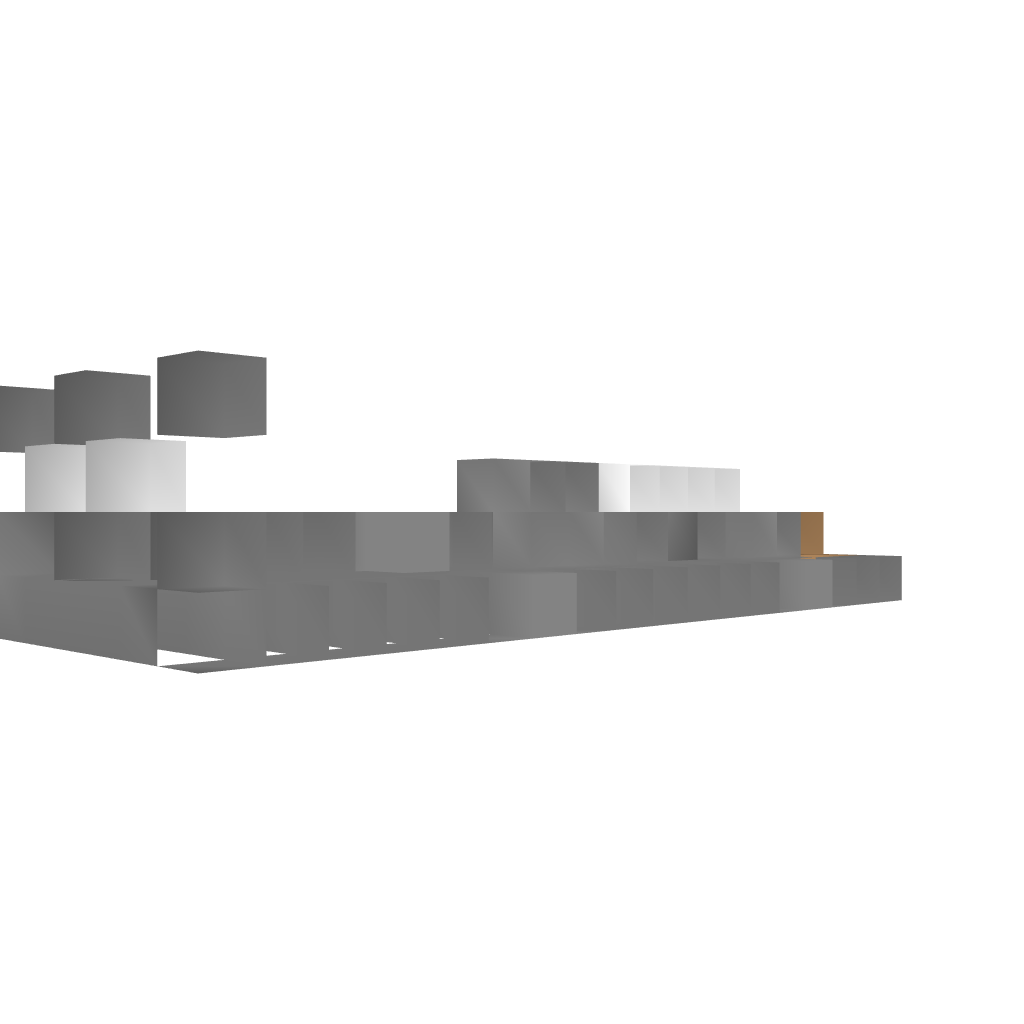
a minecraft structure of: Target Marker bad low quality